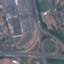
Land use / land cover class: Highway